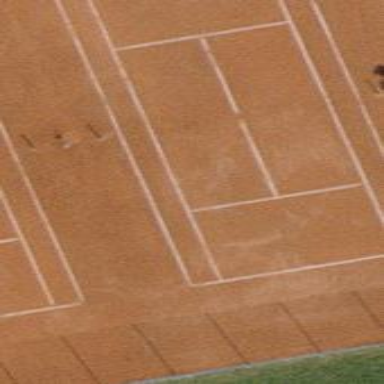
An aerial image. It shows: Tennis court on the leisure land pitch.